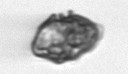
Label: Kryptoperidinium_triquetrum